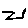
Label: zigzag